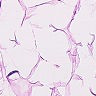
Metastatic tissue present: no